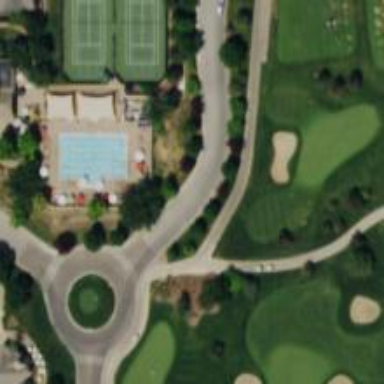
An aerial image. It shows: Path designated for golf carts.